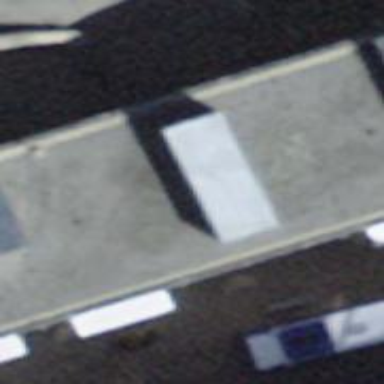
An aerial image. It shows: Clothing store.